Interaction volume radius: 5 \u00c5
Interaction volume height: 15 \u00c5
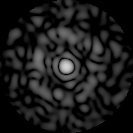
Disorder parameter: 0.8571